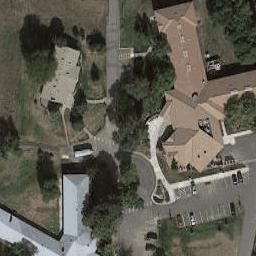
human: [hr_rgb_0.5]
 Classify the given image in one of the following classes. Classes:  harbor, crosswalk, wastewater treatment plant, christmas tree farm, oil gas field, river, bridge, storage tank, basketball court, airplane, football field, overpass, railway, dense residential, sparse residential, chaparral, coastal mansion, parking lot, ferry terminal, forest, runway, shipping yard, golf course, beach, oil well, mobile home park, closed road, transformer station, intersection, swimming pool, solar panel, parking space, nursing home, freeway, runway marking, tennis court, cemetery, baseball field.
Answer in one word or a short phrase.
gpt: nursing home